Question: I wanted to read all data from a table(containg 3 rows) and to add all the data into generic collection.From collection i wana bind to gridview.
The code displayed below works but only last row is displayed 3 times in gridview.Can You help me.Am a beginer
'''
protected void Page_Load(object sender, EventArgs e)
{
List<Student> listid = new List<Student>();
Student stud = new Student();
SqlConnection con = new SqlConnection("........");
string sql = "select * from StudentInfo";
con.Open();
SqlCommand cmd = new SqlCommand(sql, con);
SqlDataReader dr = cmd.ExecuteReader();
while (dr.Read())
{
stud.Studid = Convert.ToInt32(dr["StudId"]);
stud.StudName = dr["StudName"].ToString();
stud.StudentDept = dr["StudentDept"].ToString();
listid.Add(stud);
}
GridView1.DataSource = listid;
GridView1.DataBind();
}
public class Student
{
private int studid;
public int Studid
{
get { return studid; }
set { studid = value; }
}
private string studName;
public string StudName
{
get { return studName; }
set { studName = value; }
}
private string studentDept;
public string StudentDept
{
get { return studentDept; }
set { studentDept = value; }
}
'''
The output is like this:

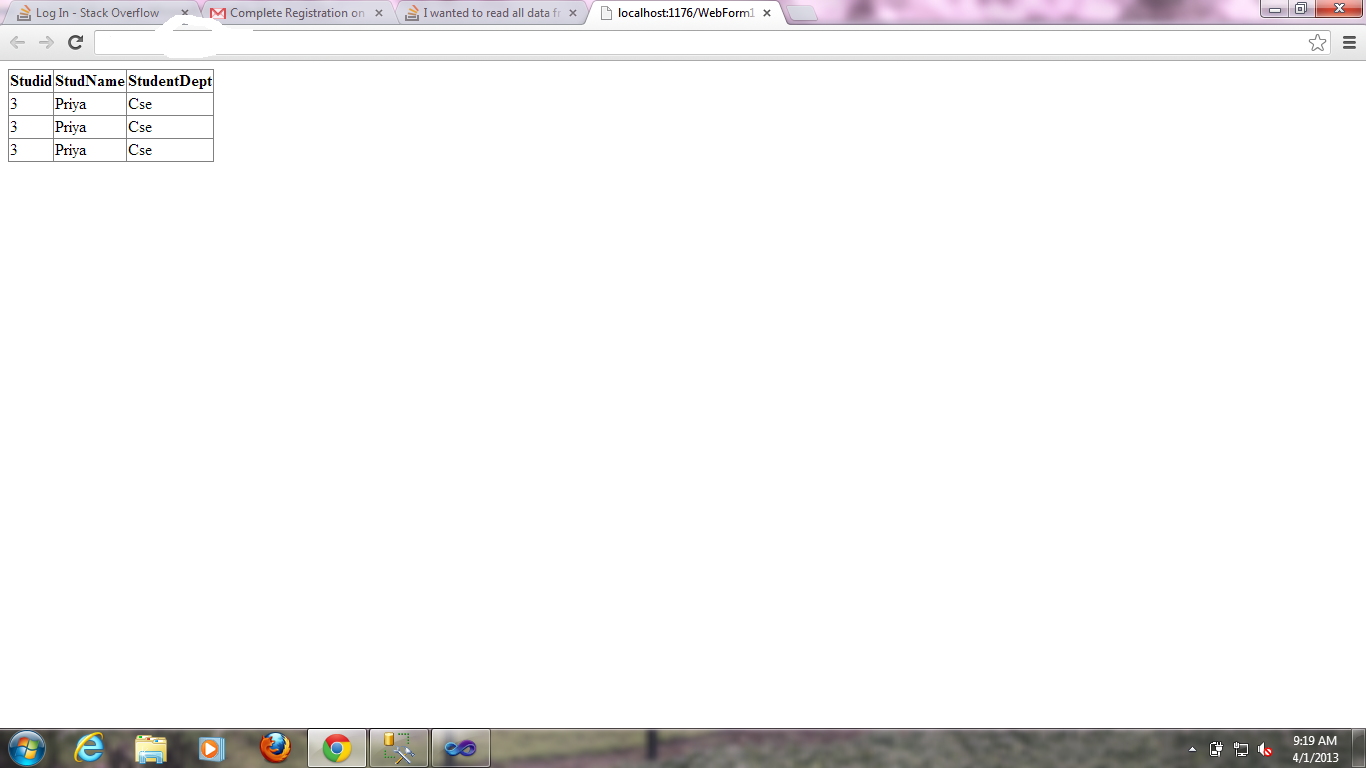
Answer: You need to instantiate your object inside while loop
Otherwise you will have same data in the collection
So the code should be
'''
protected void Page_Load(object sender, EventArgs e)
{
List<Student> listid = new List<Student>();
SqlConnection con = new SqlConnection("........");
string sql = "select * from StudentInfo";
con.Open();
SqlCommand cmd = new SqlCommand(sql, con);
SqlDataReader dr = cmd.ExecuteReader();
while (dr.Read())
{
Student stud = new Student();
stud.Studid = Convert.ToInt32(dr["StudId"]);
stud.StudName = dr["StudName"].ToString();
stud.StudentDept = dr["StudentDept"].ToString();
listid.Add(stud);
}
GridView1.DataSource = listid;
GridView1.DataBind();
}
'''
Also it is not a good practice to use while to data reader or directly open connection
You should use 'using' statement.
'''
using(SqlConnection con = new SqlConnection("connection string"))
{
con.Open();
using(SqlCommand cmd = new SqlCommand("SELECT * FROM SomeTable", connection))
{
using (SqlDataReader reader = cmd.ExecuteReader())
{
if (reader != null)
{
while (reader.Read())
{
//do something
}
}
} // reader closed and disposed up here
} // command disposed here
} //connection closed and disposed here
'''